Question: I have an Android project for which I am trying to setup unit tests using JUnit, Mockito and Robolectric. I'm using ADT23 (this is worth mentionning because I had to manually download eclipse JDT because of that, as per this post : <URL>. All of the above running on Windows 7.
When running the tests, I encounter a NoClassDefFoundError error on Android View.
Yes, Android is imported (platform android-15), as well as my Android project... Here are my librairies :

Run Configuration :
- - - -
Here is the full stack trace :
'''
java.lang.NoClassDefFoundError: android/view/View
at com.xtremelabs.robolectric.RobolectricTestRunner.createResourceLoader(RobolectricTestRunner.java:502)
at com.xtremelabs.robolectric.RobolectricTestRunner.setupApplicationState(RobolectricTestRunner.java:357)
at com.xtremelabs.robolectric.RobolectricTestRunner.internalBeforeTest(RobolectricTestRunner.java:307)
at com.xtremelabs.robolectric.RobolectricTestRunner.methodBlock(RobolectricTestRunner.java:285)
at org.junit.runners.BlockJUnit4ClassRunner.runChild(BlockJUnit4ClassRunner.java:68)
at org.junit.runners.BlockJUnit4ClassRunner.runChild(BlockJUnit4ClassRunner.java:47)
at org.junit.runners.ParentRunner$3.run(ParentRunner.java:231)
at org.junit.runners.ParentRunner$1.schedule(ParentRunner.java:60)
at org.junit.runners.ParentRunner.runChildren(ParentRunner.java:229)
at org.junit.runners.ParentRunner.access$000(ParentRunner.java:50)
at org.junit.runners.ParentRunner$2.evaluate(ParentRunner.java:222)
at org.junit.runners.ParentRunner.run(ParentRunner.java:300)
at org.eclipse.jdt.internal.junit4.runner.JUnit4TestReference.run(JUnit4TestReference.java:50)
at org.eclipse.jdt.internal.junit.runner.TestExecution.run(TestExecution.java:38)
at org.eclipse.jdt.internal.junit.runner.RemoteTestRunner.runTests(RemoteTestRunner.java:467)
at org.eclipse.jdt.internal.junit.runner.RemoteTestRunner.runTests(RemoteTestRunner.java:683)
at org.eclipse.jdt.internal.junit.runner.RemoteTestRunner.run(RemoteTestRunner.java:390)
at org.eclipse.jdt.internal.junit.runner.RemoteTestRunner.main(RemoteTestRunner.java:197)
Caused by: java.lang.ClassNotFoundException: caught an exception while obtaining a class file for android.view.View
at javassist.Loader.findClass(Loader.java:359)
at com.xtremelabs.robolectric.bytecode.RobolectricClassLoader.findClass(RobolectricClassLoader.java:82)
at javassist.Loader.loadClass(Loader.java:311)
at java.lang.ClassLoader.loadClass(Unknown Source)
at com.xtremelabs.robolectric.bytecode.RobolectricClassLoader.loadClass(RobolectricClassLoader.java:59)
... 18 more
Caused by: java.lang.RuntimeException: problem instrumenting public void android.view.View.setContentDescription(java.lang.CharSequence)
at com.xtremelabs.robolectric.bytecode.AndroidTranslator.fixMethod(AndroidTranslator.java:324)
at com.xtremelabs.robolectric.bytecode.AndroidTranslator.fixMethods(AndroidTranslator.java:245)
at com.xtremelabs.robolectric.bytecode.AndroidTranslator.onLoad(AndroidTranslator.java:103)
at javassist.Loader.findClass(Loader.java:340)
... 22 more
Caused by: java.lang.RuntimeException: java.io.IOException: invalid constant type: 15
at javassist.CtClassType.getClassFile2(CtClassType.java:203)
at javassist.CtClassType.subtypeOf(CtClassType.java:303)
at javassist.compiler.MemberResolver.compareSignature(MemberResolver.java:247)
at javassist.compiler.MemberResolver.lookupMethod(MemberResolver.java:119)
at javassist.compiler.MemberResolver.lookupMethod(MemberResolver.java:96)
at javassist.compiler.TypeChecker.atMethodCallCore(TypeChecker.java:704)
at javassist.compiler.TypeChecker.atCallExpr(TypeChecker.java:681)
at javassist.compiler.JvstTypeChecker.atCallExpr(JvstTypeChecker.java:156)
at javassist.compiler.ast.CallExpr.accept(CallExpr.java:45)
at javassist.compiler.TypeChecker.atArrayInit(TypeChecker.java:185)
at javassist.compiler.ast.ArrayInit.accept(ArrayInit.java:28)
at javassist.compiler.TypeChecker.atNewArrayExpr(TypeChecker.java:161)
at javassist.compiler.TypeChecker.atNewExpr(TypeChecker.java:143)
at javassist.compiler.ast.NewExpr.accept(NewExpr.java:72)
at javassist.compiler.JvstTypeChecker.atMethodArgs(JvstTypeChecker.java:220)
at javassist.compiler.TypeChecker.atMethodCallCore(TypeChecker.java:702)
at javassist.compiler.TypeChecker.atCallExpr(TypeChecker.java:681)
at javassist.compiler.JvstTypeChecker.atCallExpr(JvstTypeChecker.java:156)
at javassist.compiler.ast.CallExpr.accept(CallExpr.java:45)
at javassist.compiler.CodeGen.doTypeCheck(CodeGen.java:241)
at javassist.compiler.CodeGen.atStmnt(CodeGen.java:329)
at javassist.compiler.ast.Stmnt.accept(Stmnt.java:49)
at javassist.compiler.CodeGen.atStmnt(CodeGen.java:350)
at javassist.compiler.ast.Stmnt.accept(Stmnt.java:49)
at javassist.compiler.CodeGen.atIfStmnt(CodeGen.java:390)
at javassist.compiler.CodeGen.atStmnt(CodeGen.java:354)
at javassist.compiler.ast.Stmnt.accept(Stmnt.java:49)
at javassist.compiler.CodeGen.atStmnt(CodeGen.java:350)
at javassist.compiler.ast.Stmnt.accept(Stmnt.java:49)
at javassist.compiler.Javac.compileStmnt(Javac.java:568)
at javassist.CtBehavior.insertBefore(CtBehavior.java:705)
at javassist.CtBehavior.insertBefore(CtBehavior.java:685)
at com.xtremelabs.robolectric.bytecode.AndroidTranslator.fixMethod(AndroidTranslator.java:321)
... 25 more
Caused by: java.io.IOException: invalid constant type: 15
at javassist.bytecode.ConstPool.readOne(ConstPool.java:1090)
at javassist.bytecode.ConstPool.read(ConstPool.java:1033)
at javassist.bytecode.ConstPool.<init>(ConstPool.java:149)
at javassist.bytecode.ClassFile.read(ClassFile.java:764)
at javassist.bytecode.ClassFile.<init>(ClassFile.java:108)
at javassist.CtClassType.getClassFile2(CtClassType.java:190)
... 57 more
'''
A colleage has a similar setup that is currently working, but we couldn't find out any significative difference, except he runs ADT 22.3. Any help appreciated, thank you very much!
I figured some of you might want to see a test class, here is one. You'll see that there is not even a reference to an Android object in there, so the error is really related with Robolectric's initialisation...
'''
import static org.junit.Assert.assertTrue;
import org.junit.Before;
import org.junit.Test;
import org.junit.runner.RunWith;
import com.xtremelabs.robolectric.RobolectricTestRunner;
@RunWith(RobolectricTestRunner.class)
public class BogusTest
{
@Before
public void setUp() throws Exception
{
}
@Test
public void theTest()
{
assertTrue(true);
}
}
'''
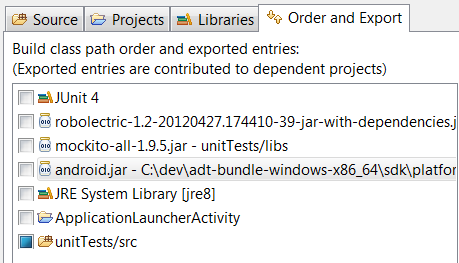
Answer: Problem solved.
We decided to quit using ADT and install Eclipse Luna with the plugins we needed (Android DDMS, Android Development Tools, Android Native Development Tools). It's not much more complicated than installing ADT and now the tests run fine. That issue will remain unexplained...